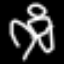
Label: angel